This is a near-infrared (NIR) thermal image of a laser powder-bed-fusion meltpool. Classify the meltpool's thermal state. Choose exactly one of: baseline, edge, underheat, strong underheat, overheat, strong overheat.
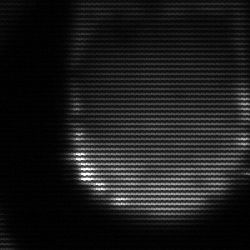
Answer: strong underheat